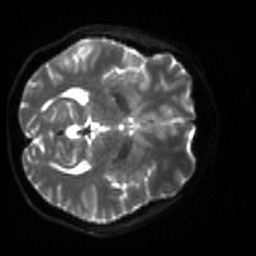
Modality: sbref
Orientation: axial
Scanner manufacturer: siemens
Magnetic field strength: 3 T
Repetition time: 4 s
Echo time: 0.0594 s